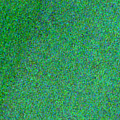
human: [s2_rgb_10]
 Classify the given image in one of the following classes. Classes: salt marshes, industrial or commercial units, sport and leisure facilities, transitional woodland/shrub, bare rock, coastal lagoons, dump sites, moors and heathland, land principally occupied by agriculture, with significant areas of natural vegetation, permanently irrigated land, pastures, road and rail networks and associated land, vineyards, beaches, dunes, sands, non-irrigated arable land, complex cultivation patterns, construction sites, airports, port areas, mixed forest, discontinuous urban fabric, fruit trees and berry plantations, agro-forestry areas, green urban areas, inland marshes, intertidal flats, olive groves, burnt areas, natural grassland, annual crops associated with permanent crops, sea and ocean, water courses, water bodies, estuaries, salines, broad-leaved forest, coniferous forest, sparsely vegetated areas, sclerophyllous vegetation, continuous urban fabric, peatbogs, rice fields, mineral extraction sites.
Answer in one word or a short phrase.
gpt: sea and ocean